Question: I need to populate a drop down list (HTML '<select></select>') with check boxes. I have tried to display such a list using a '<div></div>' tag and applying some styles in JSP page but it displays a list like a list box. Below is the code in JSP page along with Javascript that just alerts the list of languages which have been checked when the only button on the page is clicked.
'''
<%@page contentType="text/html" pageEncoding="UTF-8"%>
<!DOCTYPE HTML PUBLIC "-//W3C//DTD HTML 4.01 Transitional//EN"
"http://www.w3.org/TR/html4/loose.dtd">
<html>
<head>
<meta http-equiv="Content-Type" content="text/html; charset=UTF-8">
<title>Check box list</title>
</head>
<script type="text/javascript" language="javascript">
function selectCheckBox()
{
var total="";
for(var i=0; i < document.form.languages.length; i++)
{
if(document.form.languages[i].checked)
{
total +=document.form.languages[i].value + "
";
}
}
if(total=="")
{
alert("select checkboxes");
}
else
{
alert("Selected Values are :
"+total);
}
}
</script>
<body>
<form id="form" name="form" method="post" action="CheckBox.jsp">
<div style="overflow: auto; width: 100px; height: 80px; border: 1px solid #336699; padding-left: 5px">
<input type="checkbox" name="languages" value="English"> English<br>
<input type="checkbox" name="languages" value="Hindi"> Hindi<br>
<input type="checkbox" name="languages" value="Italian"> Italian<br>
<input type="checkbox" name="languages" value="Chinese"> Chinese<br>
<input type="checkbox" name="languages" value="Japanese"> Japanese<br>
<input type="checkbox" name="languages" value="German"> German<br>
</div>
<br/><input type="button" name="goto" onClick="selectCheckBox()"value="Check">
</form>
</body>
'''
It just displays a list of languages as shown in the following snap shot.

What I need is to show this list of languages as a drop down (not as a list box). How can I do this?
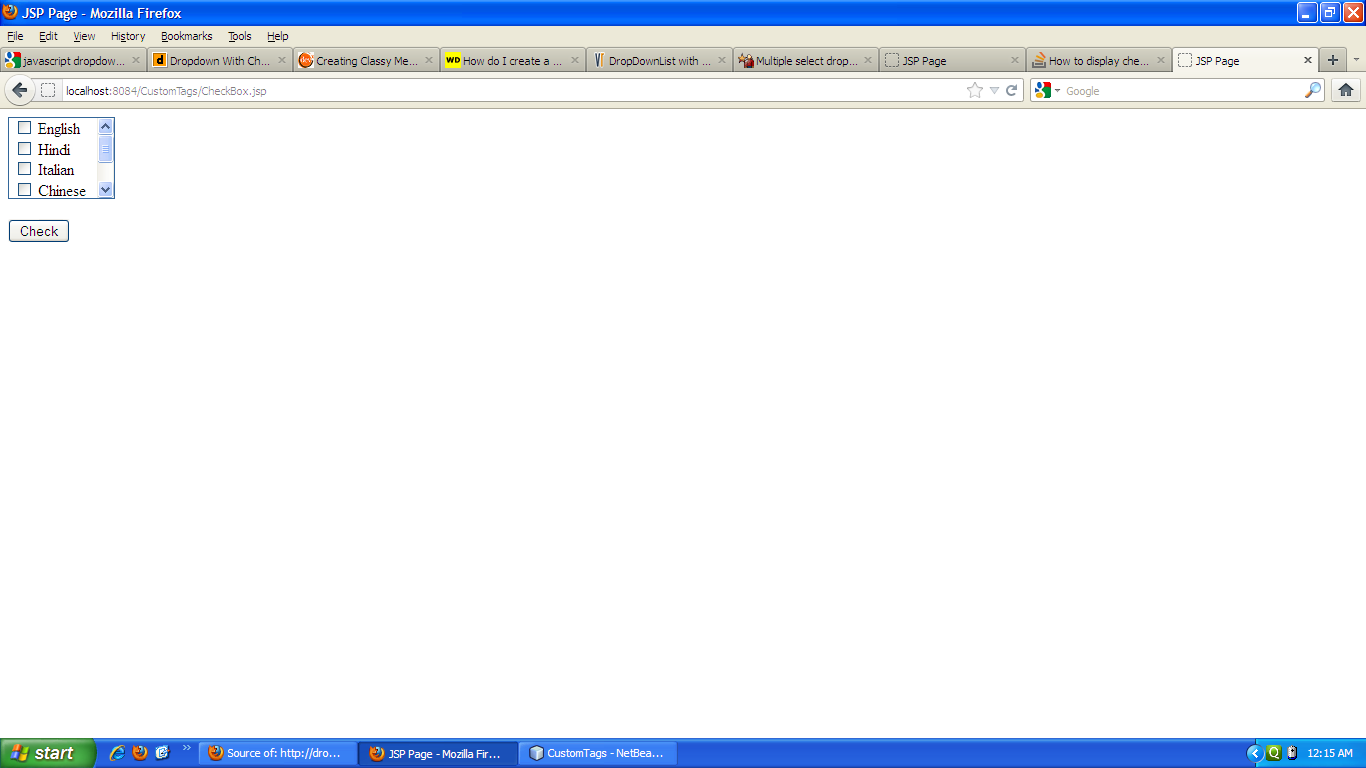
Answer: Here is a link to a good library, <URL>
With some nice test cases, <URL>.
In addition, here are some examples, <URL>.